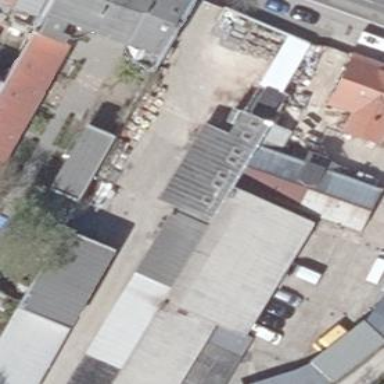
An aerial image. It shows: Commercial building.